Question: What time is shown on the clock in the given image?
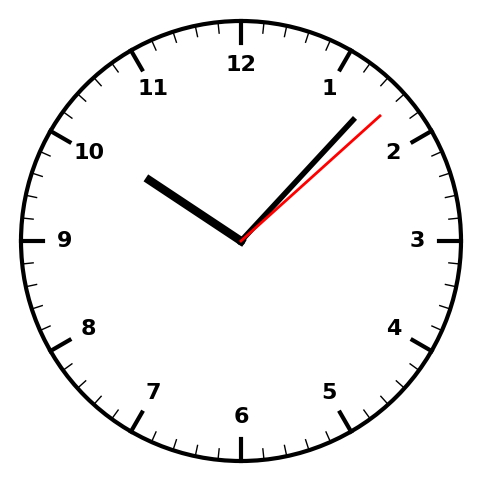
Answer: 10:07:08